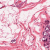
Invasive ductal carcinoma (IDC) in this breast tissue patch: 0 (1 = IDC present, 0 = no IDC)